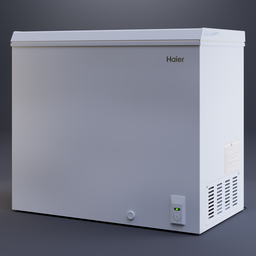
Label: appliances